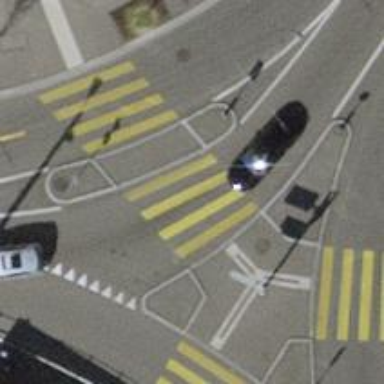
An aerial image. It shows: Asphalt footway with zebra crossing and crossing island.